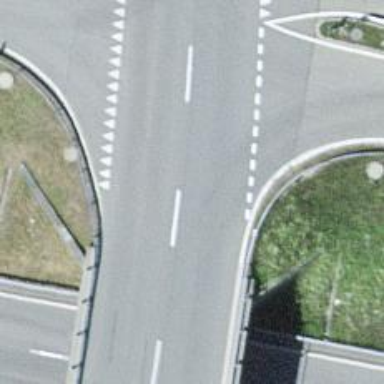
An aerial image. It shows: Tertiary road on bridge with asphalt surface.